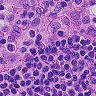
Metastatic tissue present: no